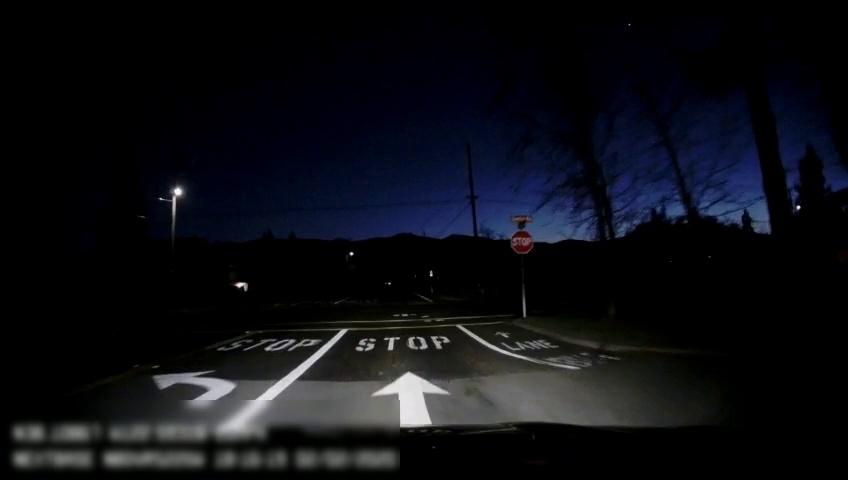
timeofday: Night
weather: Other
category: Drivable Space
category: Lanes | Alternate Lane
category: Lanes | Alternate Lane
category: Lanes | Current Lane
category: Traffic | Signs